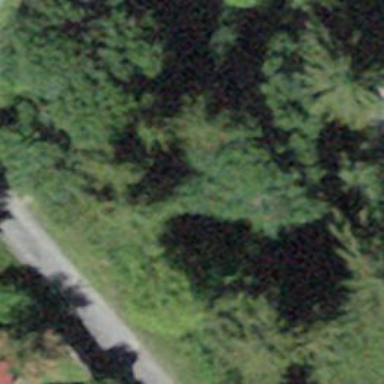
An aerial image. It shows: Forest area.